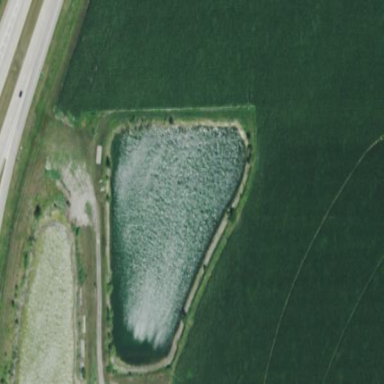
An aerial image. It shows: Reservoir of natural water.